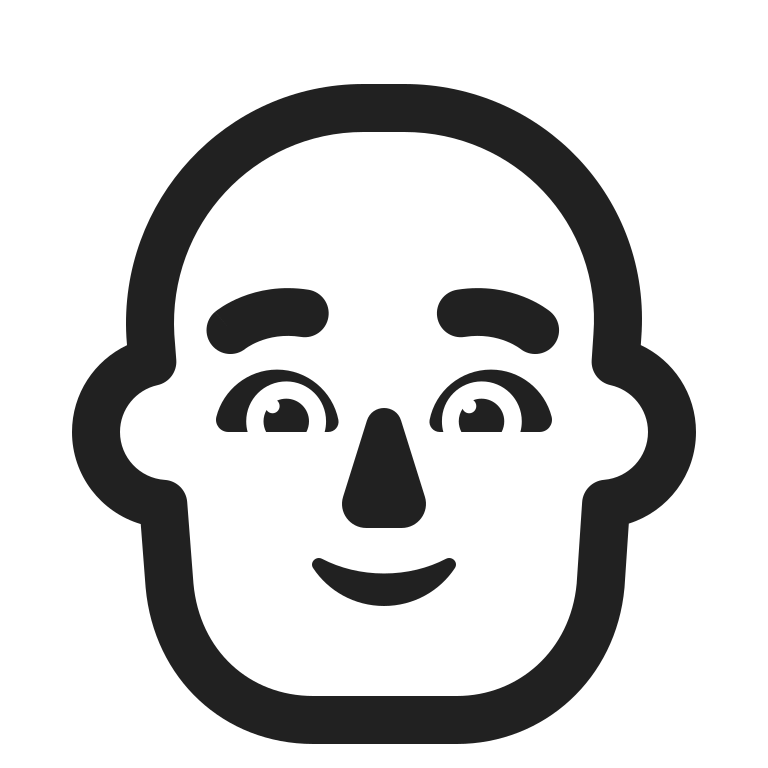
man bald high contrast default